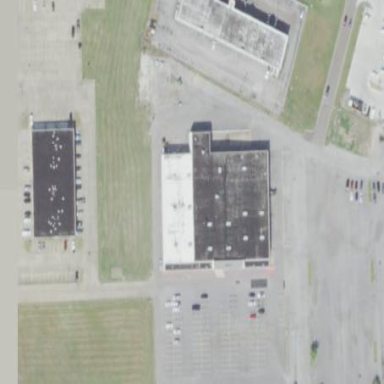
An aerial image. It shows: Department store building.